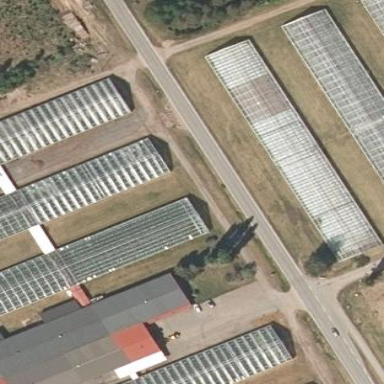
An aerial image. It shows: Greenhouse.